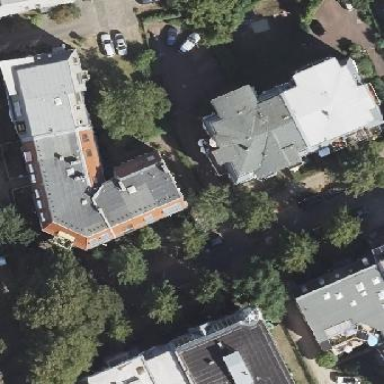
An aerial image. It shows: Building with apartments featuring unique double saltbox roof shape.